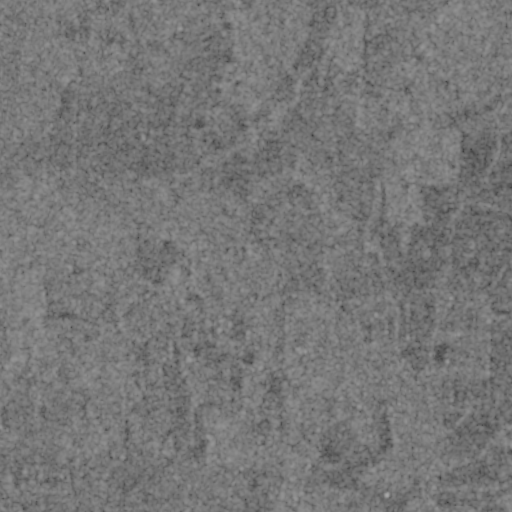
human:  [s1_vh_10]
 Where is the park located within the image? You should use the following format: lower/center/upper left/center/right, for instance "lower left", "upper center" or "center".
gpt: The park is located in the lower center of the image.
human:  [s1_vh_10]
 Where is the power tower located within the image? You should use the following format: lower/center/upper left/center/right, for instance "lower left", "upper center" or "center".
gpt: The power tower is located in the upper left of the image.
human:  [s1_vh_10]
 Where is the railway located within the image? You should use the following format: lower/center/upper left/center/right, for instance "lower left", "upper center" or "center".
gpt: The railway is located in the lower of the image.
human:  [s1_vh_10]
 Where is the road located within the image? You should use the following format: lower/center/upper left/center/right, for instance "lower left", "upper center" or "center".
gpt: There is no road in the image.

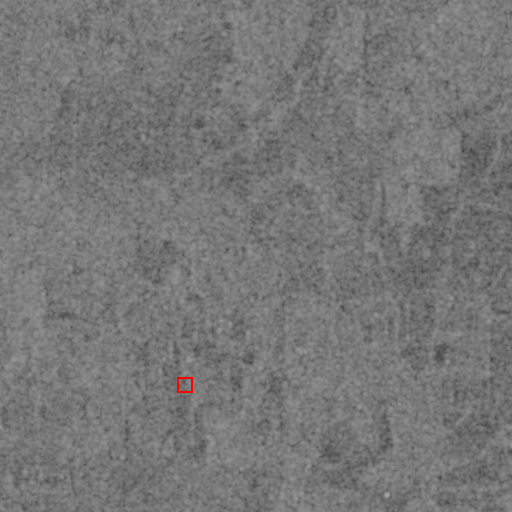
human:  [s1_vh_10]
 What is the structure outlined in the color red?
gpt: The structure outlined in red is a park.
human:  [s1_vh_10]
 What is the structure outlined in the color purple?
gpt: There is no purple outline.